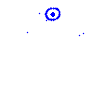
Particle: proton